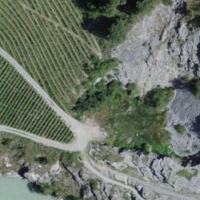
EUNIS habitat code: 48
Species observed at this site:
Pontia edusa
Mantis religiosa
Saponaria ocymoides
Lasiommata maera
Valgus hemipterus
Papaver rhoeas